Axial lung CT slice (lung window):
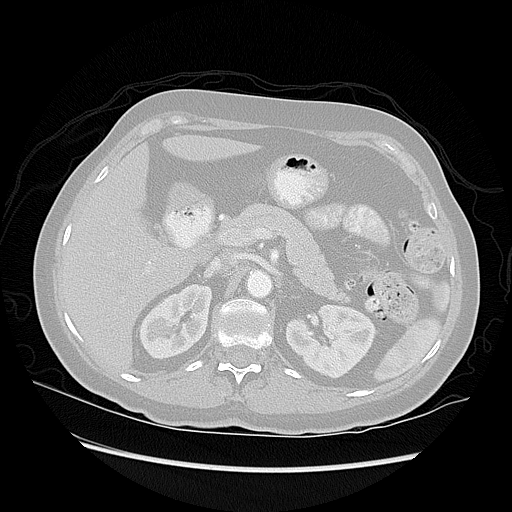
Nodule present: no